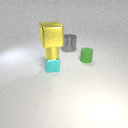
small yellow metal cylinder above small cyan metal cube